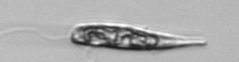
Label: Euglena